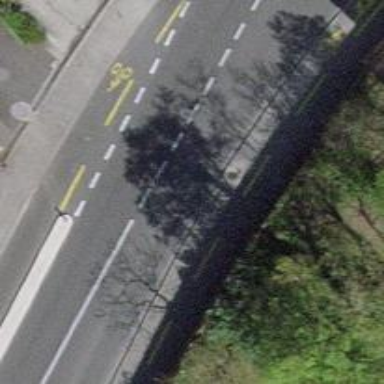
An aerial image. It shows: Tertiary road with cycle track on the left side.